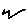
Label: zigzag